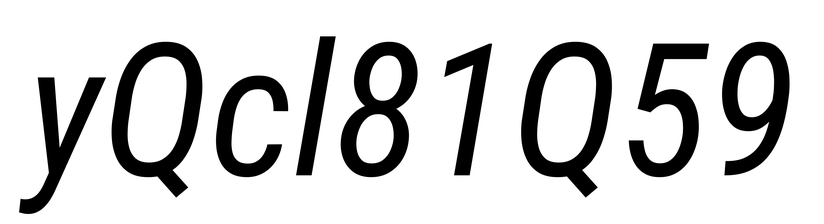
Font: Roboto-Italic_Condensed_Italic